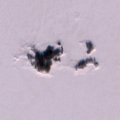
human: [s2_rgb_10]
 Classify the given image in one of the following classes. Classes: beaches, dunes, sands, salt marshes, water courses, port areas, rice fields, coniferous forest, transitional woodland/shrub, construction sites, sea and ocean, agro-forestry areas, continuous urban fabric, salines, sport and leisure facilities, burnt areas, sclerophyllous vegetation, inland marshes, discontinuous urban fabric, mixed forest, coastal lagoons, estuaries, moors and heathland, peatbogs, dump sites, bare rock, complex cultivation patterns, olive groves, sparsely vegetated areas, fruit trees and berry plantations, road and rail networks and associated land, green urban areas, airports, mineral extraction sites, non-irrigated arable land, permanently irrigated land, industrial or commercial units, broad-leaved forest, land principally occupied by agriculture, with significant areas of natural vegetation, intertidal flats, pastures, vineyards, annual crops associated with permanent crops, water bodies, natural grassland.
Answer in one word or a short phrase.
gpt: sea and ocean